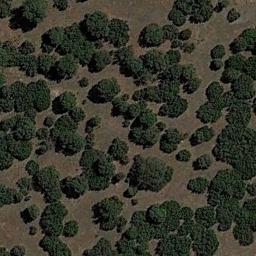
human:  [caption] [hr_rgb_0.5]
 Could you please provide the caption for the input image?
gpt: The chaparral is consist of dense green bushes on the desert .

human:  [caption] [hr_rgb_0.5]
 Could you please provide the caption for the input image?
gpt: Chaparral is densely distributed on the sand .

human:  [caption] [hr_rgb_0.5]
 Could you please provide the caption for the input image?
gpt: Some green chaparrals of different sizes grow on the wasteland .

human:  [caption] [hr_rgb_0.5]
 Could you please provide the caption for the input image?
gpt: There are several trees and some weeds in this desert .

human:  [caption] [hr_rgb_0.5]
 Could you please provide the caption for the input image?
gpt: The chaparral is dense and even .